Question: Having a problem with positioning dialogfragment in Android 4.1, on other versions of Android OS everything is okay, problem appears only in 4.1.
So what I'm trying to do is position fragment in bottom of the screen, but in Android 4.1 it looks like this with such whitespace:

And my code:
'''
public class ContactsDialog extends DialogFragment {
String contactNumber = null;
String skypeContact = null;
String userID = null;
int flatsCount = 0;
@Override
public View onCreateView(LayoutInflater inflater, ViewGroup container, Bundle savedInstanceState) {
TextView contactTV, skypeTV;
View layout = inflater.inflate(R.layout.contacts_dialog, container);
contactTV = (TextView) layout.findViewById(R.id.contactNumber);
skypeTV = (TextView) layout.findViewById(R.id.skypeName);
RelativeLayout skypeContactsLayout = (RelativeLayout) layout.findViewById(R.id.skypeContactsLayout);
RelativeLayout contactsLayout = (RelativeLayout) layout.findViewById(R.id.contactsLayout);
RelativeLayout allUserFlats = (RelativeLayout) layout.findViewById(R.id.allUserFlats);
contactNumber = getArguments().getString("contactNumber", null);
skypeContact = getArguments().getString("skypeName", null);
userID = getArguments().getString("userID", null);
flatsCount = getArguments().getInt("flatsCount");
if(TextUtils.isEmpty(skypeContact)) {
skypeContactsLayout.setVisibility(View.GONE);
}
if (TextUtils.isEmpty(userID)) {
allUserFlats.setVisibility(View.GONE);
}
if (flatsCount == 1) {
allUserFlats.setVisibility(View.GONE);
}
String convertedNumber = convertNumber(contactNumber);
contactTV.setText(convertedNumber);
skypeTV.setText(skypeContact);
WindowManager.LayoutParams params = getDialog().getWindow()
.getAttributes();
params.gravity = Gravity.BOTTOM | Gravity.CENTER;
getDialog().getWindow().requestFeature(Window.FEATURE_NO_TITLE);
getDialog().getWindow().setAttributes(params);
contactsLayout.setOnClickListener(new View.OnClickListener() {
@Override
public void onClick(View v) {
Intent intent = new Intent(Intent.ACTION_CALL);
intent.setData(Uri.parse("tel:" + contactNumber));
startActivity(intent);
}
});
allUserFlats.setOnClickListener(new View.OnClickListener() {
@Override
public void onClick(View v) {
Intent intent = new Intent(getActivity(), MainActivity.class);
intent.putExtra("userID", userID);
getActivity().finish();
startActivity(intent);
}
});
skypeContactsLayout.setOnClickListener(new View.OnClickListener() {
@Override
public void onClick(View v) {
if(isSkypeClientInstalled(getActivity())){
Intent sky = new Intent("android.intent.action.VIEW");
sky.setData(Uri.parse("skype:" + skypeContact));
startActivity(sky);
} else {
Toast.makeText(getActivity(), "Skype ne ustanovlen", Toast.LENGTH_LONG).show();
}
}
});
return layout;
}
public boolean isSkypeClientInstalled(Context myContext) {
PackageManager myPackageMgr = myContext.getPackageManager();
try {
myPackageMgr.getPackageInfo("com.skype.raider", PackageManager.GET_ACTIVITIES);
}
catch (PackageManager.NameNotFoundException e) {
return (false);
}
return (true);
}
@Override
public void onCreate(Bundle savedInstanceState) {
super.onCreate(savedInstanceState);
setStyle(DialogFragment.STYLE_NO_FRAME, R.style.CustomDialog);
}
@Override
public void onStart() {
super.onStart();
getDialog().getWindow().setLayout(WindowManager.LayoutParams.MATCH_PARENT, WindowManager.LayoutParams.WRAP_CONTENT);
getDialog().setCanceledOnTouchOutside(true);
}
private String convertNumber(String number) {
StringBuffer sb = new StringBuffer(number);
sb.insert(2," (");
sb.insert(7,") ");
sb.insert(12,"-");
sb.insert(15,"-");
return String.valueOf(sb);
}
}
'''
And also I have the next Layout file
'''
<FrameLayout xmlns:android="http://schemas.android.com/apk/res/android"
android:orientation="vertical"
android:layout_width="match_parent" android:layout_height="wrap_content">
<LinearLayout
android:orientation="vertical"
android:layout_width="match_parent"
android:layout_height="wrap_content">
<RelativeLayout
android:layout_width="fill_parent"
android:layout_height="wrap_content"
android:paddingTop="14dp"
android:background="@color/whiteTextView"
android:id="@+id/contactsLayout">
<ImageView
android:layout_width="wrap_content"
android:layout_height="wrap_content"
android:paddingTop="6dp"
android:layout_marginTop="16dp"
android:layout_marginLeft="16dp"
android:layout_marginStart="16dp"
android:layout_marginBottom="16dp"
android:background="@drawable/phone_grey1"
android:id="@+id/phoneImage" />
<TextView
android:id="@+id/contactNumber"
android:layout_width="wrap_content"
android:layout_height="wrap_content"
android:textColor="@color/blackTextView"
android:text="Vse"
android:textSize="18sp"
android:layout_above="@+id/contactTV"
android:layout_alignLeft="@+id/contactTV"
android:layout_alignStart="@+id/contactTV" />
<TextView
android:layout_width="wrap_content"
android:layout_height="wrap_content"
android:text="@string/contactsString"
android:textSize="12sp"
android:textColor="@color/greyTextView"
android:layout_marginLeft="25dp"
android:layout_marginStart="25dp"
android:id="@+id/contactTV"
android:layout_alignBottom="@+id/phoneImage"
android:layout_toRightOf="@+id/phoneImage"
android:layout_toEndOf="@+id/phoneImage" />
</RelativeLayout>
<RelativeLayout
android:layout_width="fill_parent"
android:layout_height="wrap_content"
android:id="@+id/skypeContactsLayout"
android:background="@color/whiteTextView"
android:layout_below="@+id/contactsLayout"
android:layout_centerHorizontal="true">
<ImageView
android:layout_width="wrap_content"
android:layout_height="wrap_content"
android:paddingTop="6dp"
android:layout_marginTop="16dp"
android:layout_marginLeft="16dp"
android:layout_marginStart="16dp"
android:layout_marginBottom="16dp"
android:background="@drawable/skype1"
android:id="@+id/skypeImage" />
<TextView
android:id="@+id/skypeName"
android:layout_width="wrap_content"
android:layout_height="wrap_content"
android:textColor="@color/blackTextView"
android:text="Vse"
android:textSize="18sp"
android:layout_above="@+id/skypeTV"
android:layout_alignLeft="@+id/skypeTV"
android:layout_alignStart="@+id/skypeTV"/>
<TextView
android:layout_width="wrap_content"
android:layout_height="wrap_content"
android:text="@string/skypeString"
android:textSize="12sp"
android:textColor="@color/greyTextView"
android:layout_marginLeft="25dp"
android:layout_marginStart="25dp"
android:id="@+id/skypeTV"
android:layout_alignBottom="@+id/skypeImage"
android:layout_toRightOf="@+id/skypeImage"
android:layout_toEndOf="@+id/skypeImage" />
</RelativeLayout>
<RelativeLayout
android:layout_width="match_parent"
android:layout_height="wrap_content"
android:background="@color/whiteTextView"
android:paddingBottom="14dp"
android:id="@+id/allUserFlats"
android:layout_below="@+id/skypeContactsLayout"
android:layout_centerHorizontal="true">
<ImageView
android:layout_width="wrap_content"
android:layout_height="wrap_content"
android:paddingTop="6dp"
android:layout_centerVertical="true"
android:layout_marginTop="16dp"
android:layout_marginLeft="16dp"
android:layout_marginStart="16dp"
android:layout_marginBottom="16dp"
android:background="@drawable/hamburger1"
android:id="@+id/otherOffersImage" />
<TextView
android:layout_width="wrap_content"
android:layout_height="wrap_content"
android:text="@string/allFlats"
android:layout_marginLeft="25dp"
android:layout_marginStart="25dp"
android:textSize="18sp"
android:textColor="@color/blackTextView"
android:id="@+id/otherOffersTV"
android:layout_centerVertical="true"
android:layout_toRightOf="@+id/otherOffersImage"
android:layout_toEndOf="@+id/otherOffersImage" />
</RelativeLayout>
</LinearLayout>
'''
And my style file
'''
<style name="CustomDialog" parent="@android:style/Theme.Holo.Light" >
<item name="android:windowIsFloating">true</item>
</style>
'''
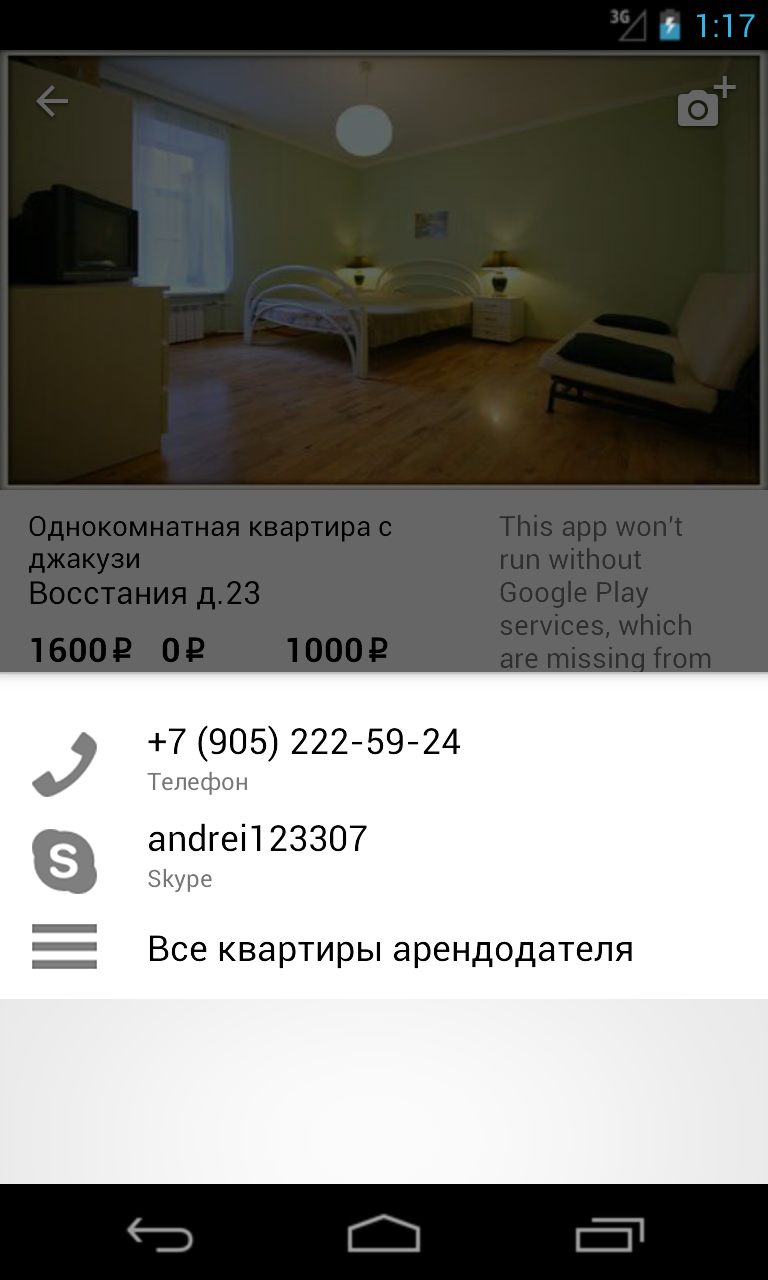
Answer: First of all try setting:
'''
params.gravity = Gravity.BOTTOM | Gravity.CENTER_HORIZONTAL;
'''
instead of
'''
params.gravity = Gravity.BOTTOM | Gravity.CENTER;
'''
Also, I think this is not really necessary:
'''
getDialog().getWindow().requestFeature(Window.FEATURE_NO_TITLE);
'''
since your style 'DialogFragment.STYLE_NO_FRAME' already disables 'TITLE' area.
If this doesn't help, pls paste your 'CustomDialog' style.
EDIT:
try changing your style to:
'''
<style name="CustomDialog" parent="@android:style/Theme.Dialog">
<item name="android:windowBackground">@android:color/white</item>
<item name="android:background">@android:color/transparent</item>
</style>
'''